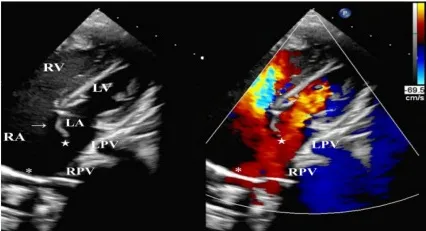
Imaging results for Case 2. (E) Doppler echocardiography: The right atrium was dilated, the atrial septum was abnormally deviated to the left and small in size ( ), the superior limbic band of the septum secundum was absent (*), and the right pulmonary vein drained into the anatomical right atrium.
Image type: radiology (ultrasound)